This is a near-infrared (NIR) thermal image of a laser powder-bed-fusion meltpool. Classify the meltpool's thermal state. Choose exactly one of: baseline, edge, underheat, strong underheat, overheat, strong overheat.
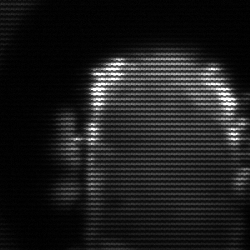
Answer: baseline